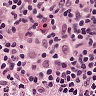
Metastatic tissue present: no